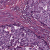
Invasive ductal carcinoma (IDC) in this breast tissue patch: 1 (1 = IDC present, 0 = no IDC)